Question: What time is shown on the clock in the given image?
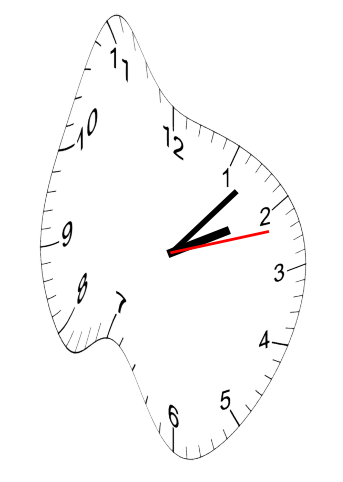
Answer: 02:07:12